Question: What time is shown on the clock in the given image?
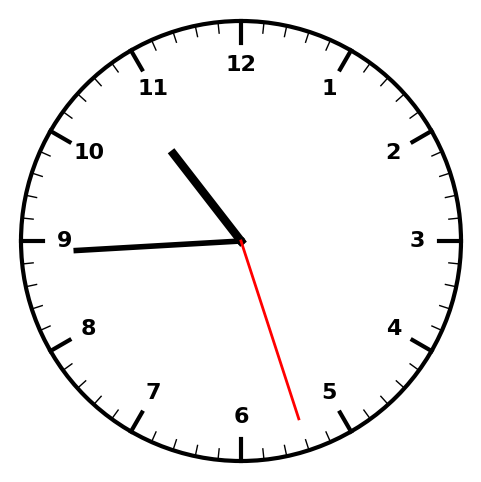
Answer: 10:44:27